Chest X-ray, AP view. Patient: 65 years old, sex M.
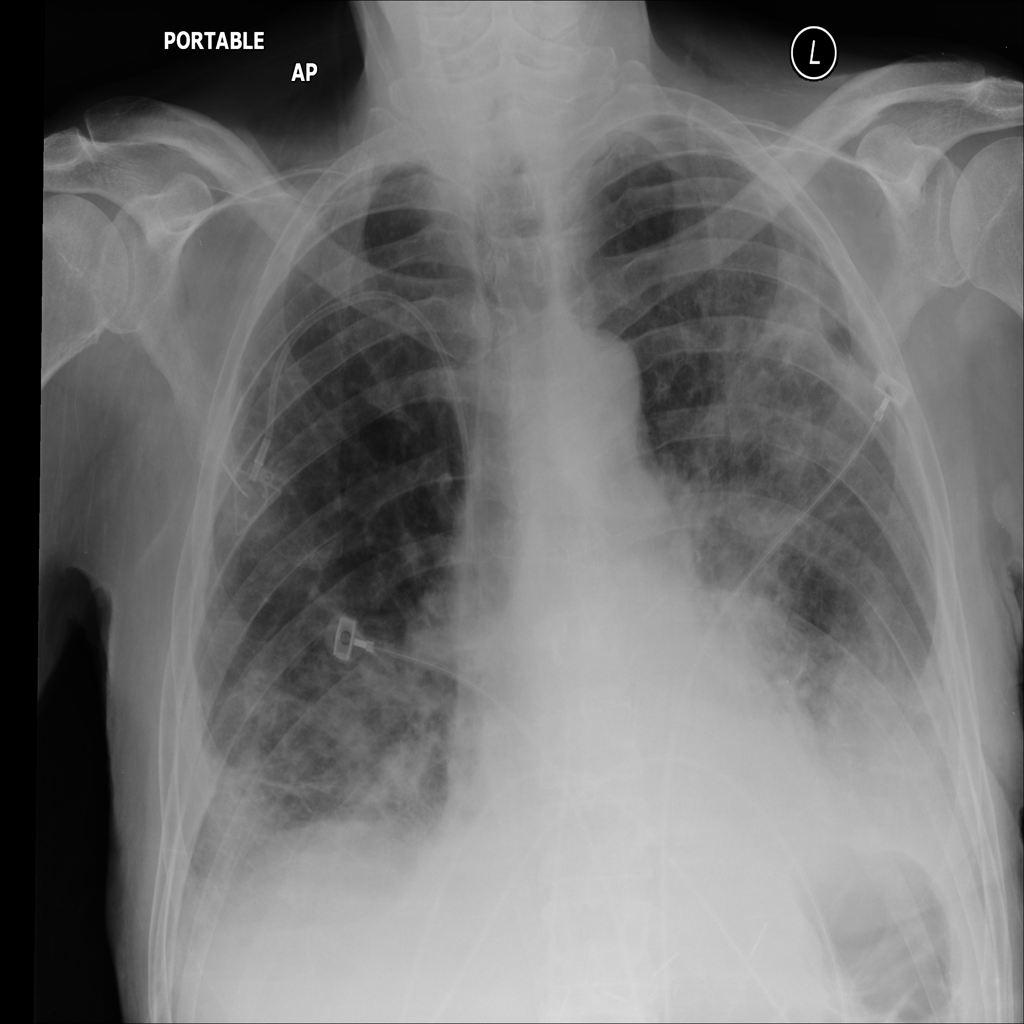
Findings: Consolidation, Infiltration